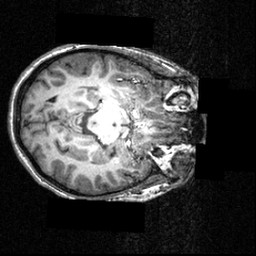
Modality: T1w
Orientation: axial
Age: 21
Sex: female
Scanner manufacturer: siemens
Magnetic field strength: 3.951 T
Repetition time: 1.5 s
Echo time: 0.00335 s